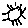
Label: sun